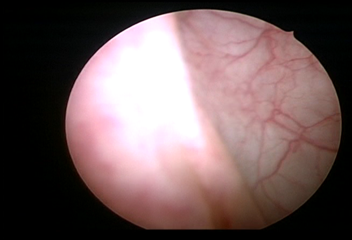
Modality: WLC
Class: Normal mucosa
Bladder cancer association: No